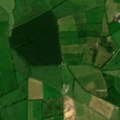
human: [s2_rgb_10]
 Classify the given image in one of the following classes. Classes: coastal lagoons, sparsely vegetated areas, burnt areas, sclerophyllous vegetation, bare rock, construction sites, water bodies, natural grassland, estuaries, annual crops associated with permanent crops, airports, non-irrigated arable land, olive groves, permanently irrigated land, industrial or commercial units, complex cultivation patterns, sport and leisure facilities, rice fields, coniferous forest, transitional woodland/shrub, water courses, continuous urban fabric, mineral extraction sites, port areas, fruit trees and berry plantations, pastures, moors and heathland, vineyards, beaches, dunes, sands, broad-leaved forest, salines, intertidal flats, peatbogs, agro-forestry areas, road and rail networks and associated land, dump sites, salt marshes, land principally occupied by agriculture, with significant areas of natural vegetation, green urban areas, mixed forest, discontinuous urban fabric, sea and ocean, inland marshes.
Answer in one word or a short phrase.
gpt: pastures, coniferous forest, mixed forest